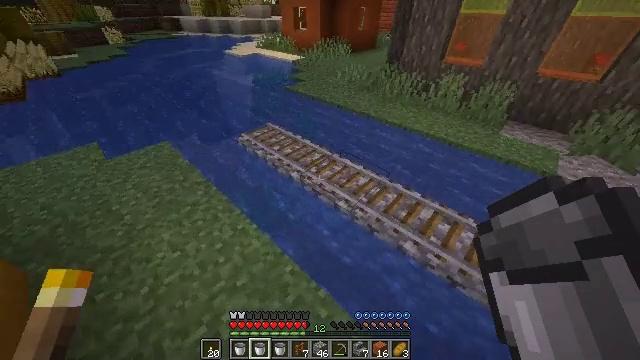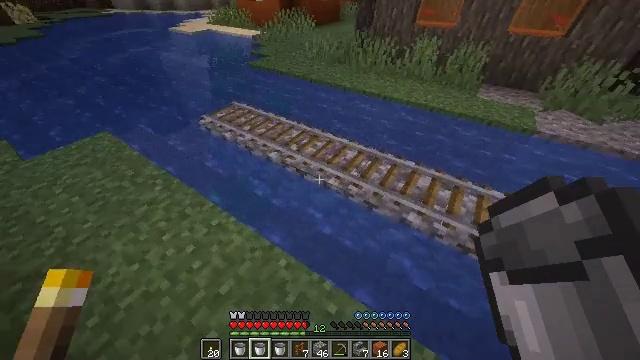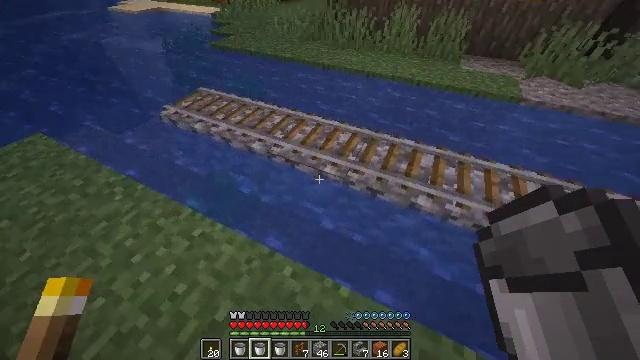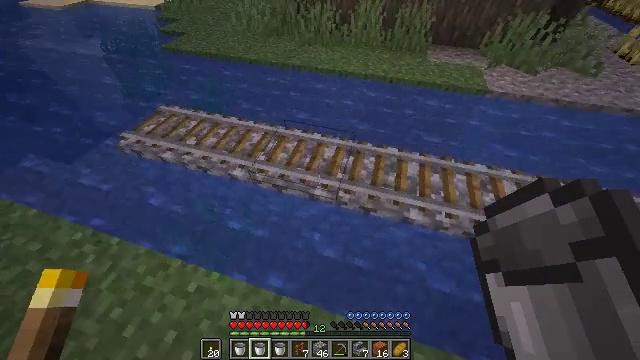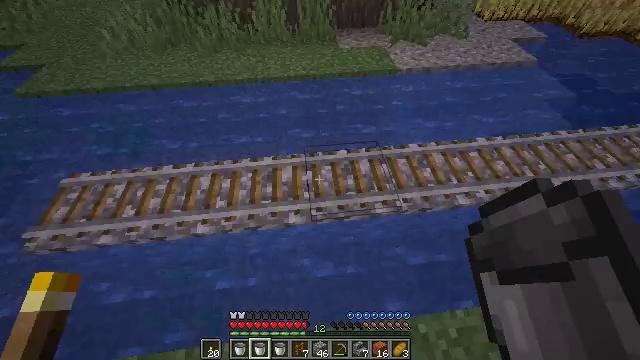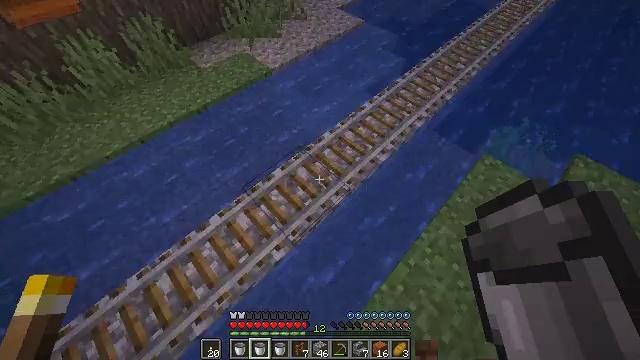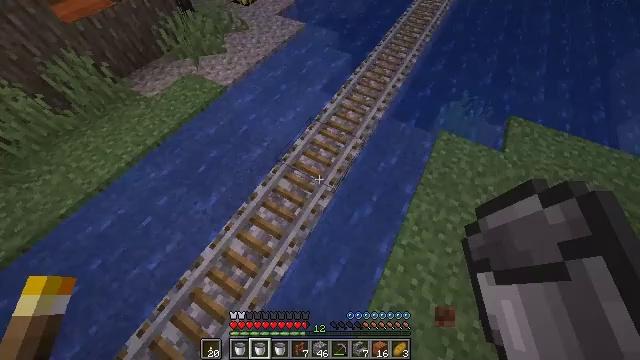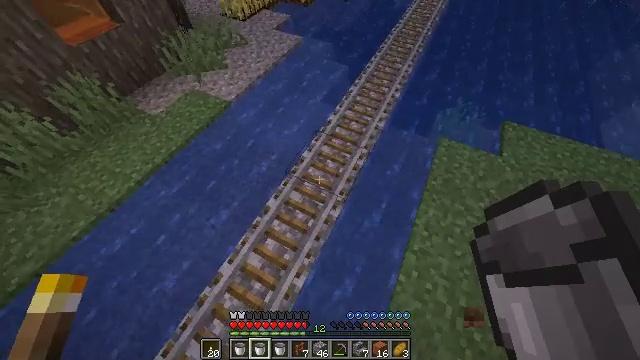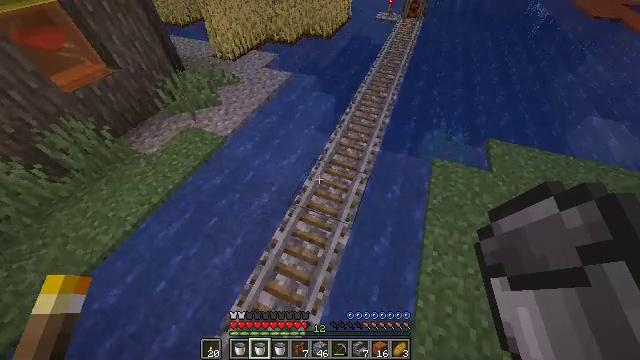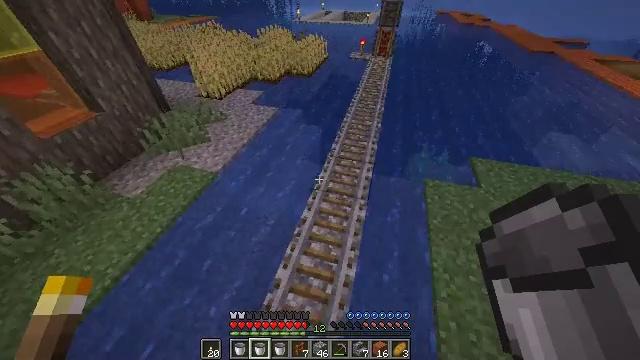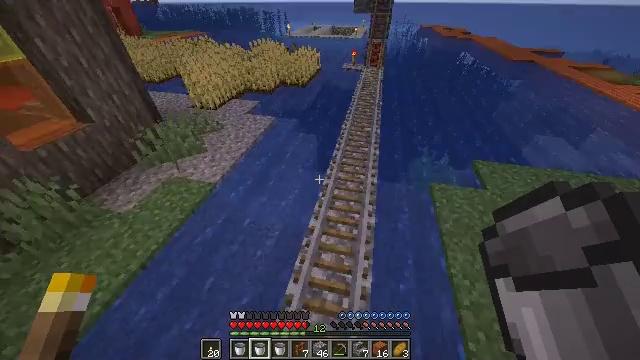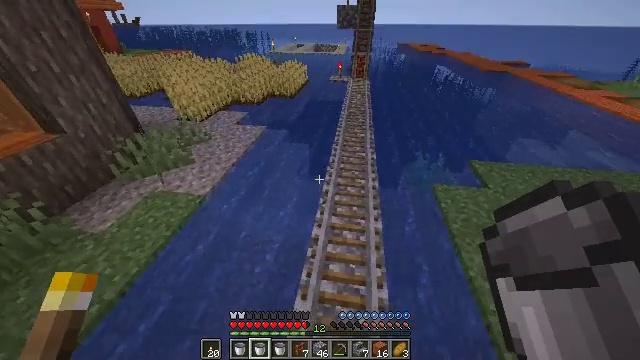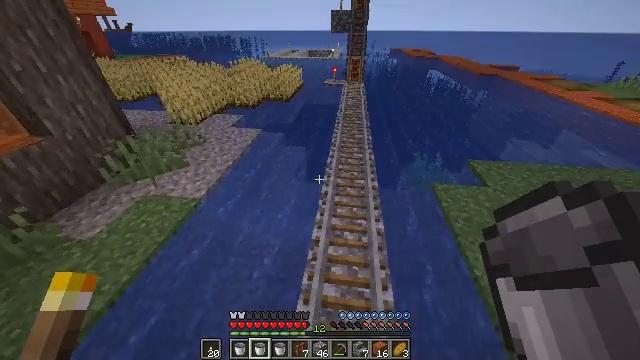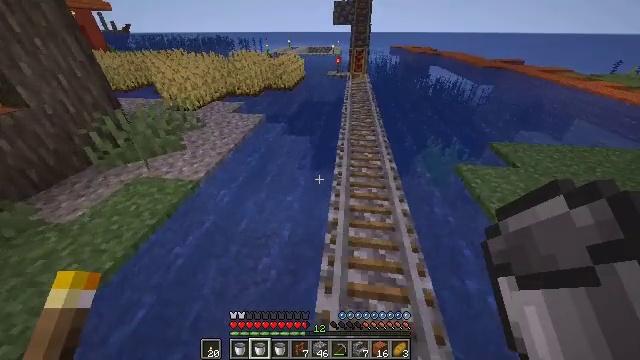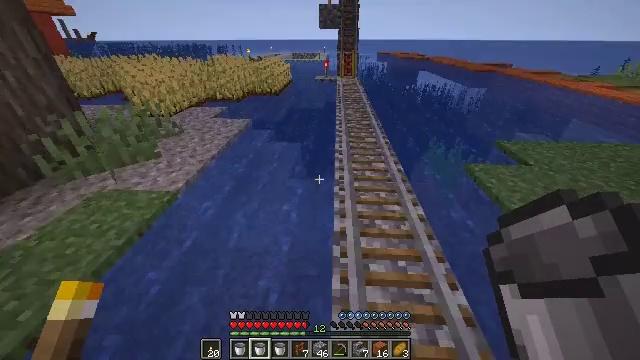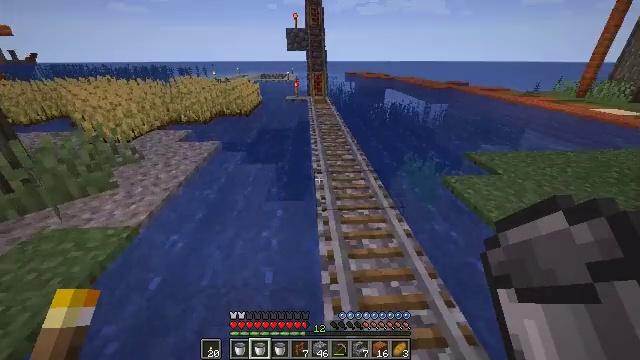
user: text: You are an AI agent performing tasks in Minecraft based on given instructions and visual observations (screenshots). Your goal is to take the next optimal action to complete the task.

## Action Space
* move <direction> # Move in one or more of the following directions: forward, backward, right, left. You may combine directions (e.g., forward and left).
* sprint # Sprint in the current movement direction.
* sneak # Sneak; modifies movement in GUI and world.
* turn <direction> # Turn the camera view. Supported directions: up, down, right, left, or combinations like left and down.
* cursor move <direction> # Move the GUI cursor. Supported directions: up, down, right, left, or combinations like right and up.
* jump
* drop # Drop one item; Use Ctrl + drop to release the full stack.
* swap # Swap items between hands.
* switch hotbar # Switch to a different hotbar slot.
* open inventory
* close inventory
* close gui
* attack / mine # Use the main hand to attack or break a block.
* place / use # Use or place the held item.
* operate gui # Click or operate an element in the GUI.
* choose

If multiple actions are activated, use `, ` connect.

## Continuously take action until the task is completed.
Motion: motion action
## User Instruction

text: Disassemble the powered rail from the track.
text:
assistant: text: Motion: move forward, turn right and down, jump
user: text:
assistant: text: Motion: move forward, turn right and down, jump
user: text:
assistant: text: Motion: move forward, turn right and down, jump
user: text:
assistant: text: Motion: move forward, turn right and down, jump
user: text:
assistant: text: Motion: move forward, sprint, turn right and down, jump
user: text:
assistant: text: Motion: move forward, sprint, turn right, jump
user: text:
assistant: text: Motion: move forward, sprint, turn right and up, jump
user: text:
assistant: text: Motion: move forward, turn right and up, jump
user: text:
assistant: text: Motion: move forward, turn right and up, jump
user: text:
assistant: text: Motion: move forward, turn right and up, jump
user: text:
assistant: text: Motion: move forward, turn right and up
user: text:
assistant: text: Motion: move forward, turn right and up
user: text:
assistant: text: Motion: no_op
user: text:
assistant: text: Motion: turn right and up
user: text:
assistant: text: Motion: turn right and up
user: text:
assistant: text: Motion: turn right and up
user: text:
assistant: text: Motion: move forward, turn right and up
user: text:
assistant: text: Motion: move forward, turn right and up
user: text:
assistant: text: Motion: move forward and move right
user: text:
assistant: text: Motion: move forward and move right
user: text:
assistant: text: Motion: move forward
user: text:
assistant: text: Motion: move forward
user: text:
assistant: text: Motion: move forward, sprint, turn left
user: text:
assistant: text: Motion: move forward, sprint, turn left
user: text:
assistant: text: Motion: move forward, sprint, turn left
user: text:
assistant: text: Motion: move forward, sprint
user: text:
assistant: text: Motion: move forward
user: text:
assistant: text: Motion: move forward
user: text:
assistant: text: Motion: move forward, sprint, turn right and up
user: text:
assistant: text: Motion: move forward, sprint, turn right